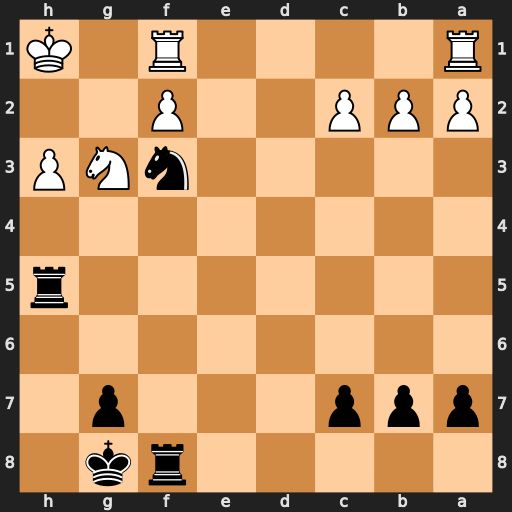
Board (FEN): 5rk1/ppp3p1/8/7r/8/5nNP/PPP2P2/R4R1K
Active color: b
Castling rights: -
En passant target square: -
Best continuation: Rxh3+ Kg2 Rh2#